Interaction volume radius: 5 \u00c5
Interaction volume height: 10 \u00c5
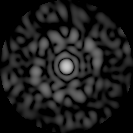
Disorder parameter: 0.8974